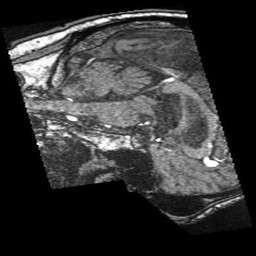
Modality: angio
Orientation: sagittal
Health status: ill
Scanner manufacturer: siemens
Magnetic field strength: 1.5 T
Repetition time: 0.026 s
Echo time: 0.007 s